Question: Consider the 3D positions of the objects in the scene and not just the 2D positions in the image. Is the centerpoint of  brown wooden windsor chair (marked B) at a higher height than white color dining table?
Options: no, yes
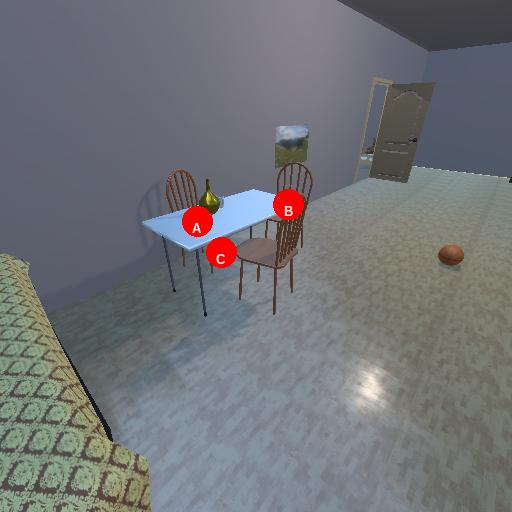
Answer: no